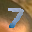
Label: 7